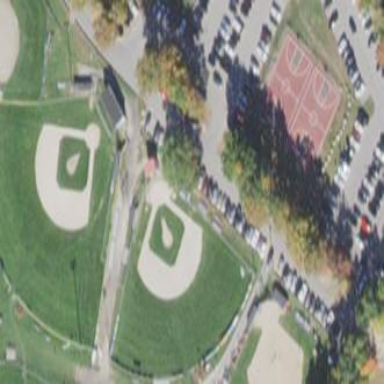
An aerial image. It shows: Baseball pitch for leisure land.